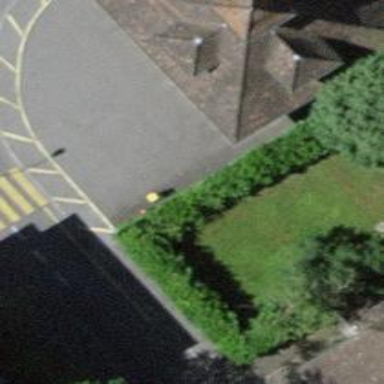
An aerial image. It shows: Post box.